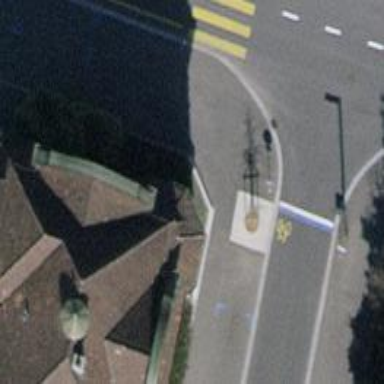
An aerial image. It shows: Sidewalk along the footway.